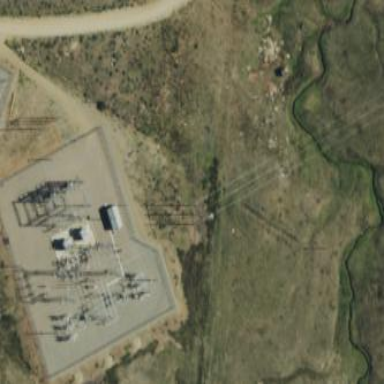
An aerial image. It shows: Substation surrounded by fence.